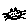
Label: cat